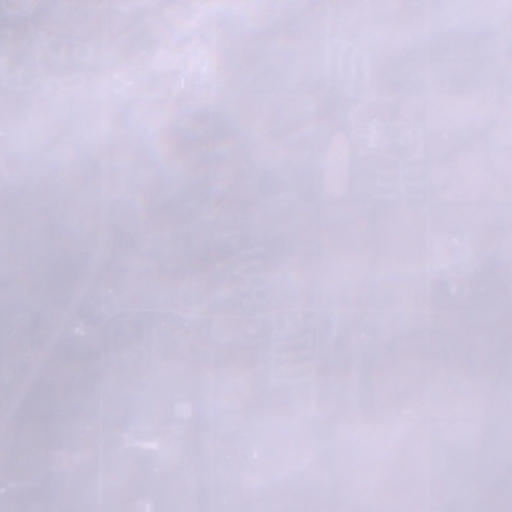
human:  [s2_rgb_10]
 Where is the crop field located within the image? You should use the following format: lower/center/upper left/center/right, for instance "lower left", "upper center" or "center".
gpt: The crop field is located in the center right of the image.
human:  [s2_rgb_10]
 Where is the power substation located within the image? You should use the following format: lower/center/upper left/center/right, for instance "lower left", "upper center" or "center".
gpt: The power substation is located in the lower center of the image.
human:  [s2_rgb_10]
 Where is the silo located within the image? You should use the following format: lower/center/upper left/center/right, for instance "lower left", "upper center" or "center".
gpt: The silo is located in the center right of the image.
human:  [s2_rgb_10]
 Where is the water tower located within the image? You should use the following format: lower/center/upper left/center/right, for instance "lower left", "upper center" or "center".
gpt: The water tower is located in the lower left of the image.
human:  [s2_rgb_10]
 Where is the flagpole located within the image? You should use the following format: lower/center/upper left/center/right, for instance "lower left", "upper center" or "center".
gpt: The flagpole is located in the center right of the image.
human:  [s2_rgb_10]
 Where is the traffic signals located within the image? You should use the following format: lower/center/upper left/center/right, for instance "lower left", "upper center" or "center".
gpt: The traffic signals is located in the center left of the image.
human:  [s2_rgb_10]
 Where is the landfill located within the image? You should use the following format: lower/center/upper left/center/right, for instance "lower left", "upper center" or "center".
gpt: There is no landfill in the image.